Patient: sex M, age 81
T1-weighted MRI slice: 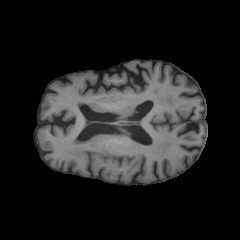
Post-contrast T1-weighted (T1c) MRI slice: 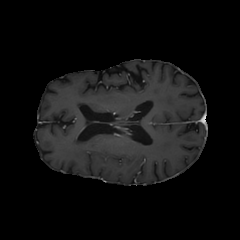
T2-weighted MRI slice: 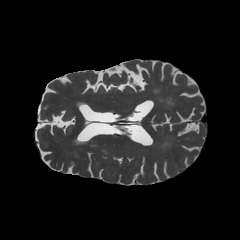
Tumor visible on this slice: yes
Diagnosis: Glioblastoma, IDH-wildtype
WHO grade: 4